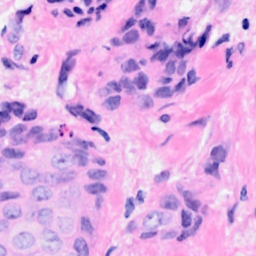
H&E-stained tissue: Breast